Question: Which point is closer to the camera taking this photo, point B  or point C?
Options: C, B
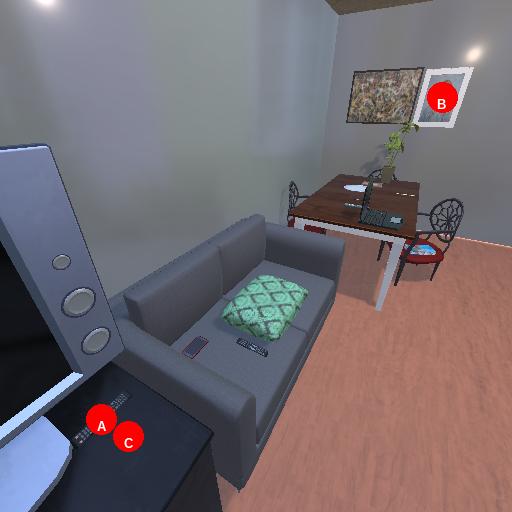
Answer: C